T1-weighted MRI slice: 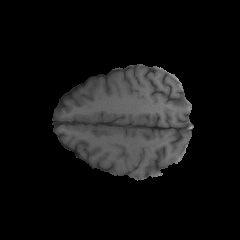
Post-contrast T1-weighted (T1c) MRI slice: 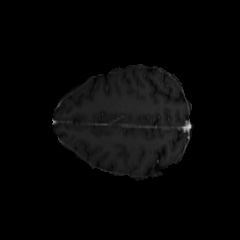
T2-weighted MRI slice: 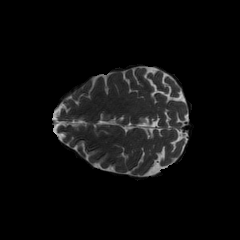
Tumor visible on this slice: no